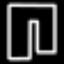
Label: pants